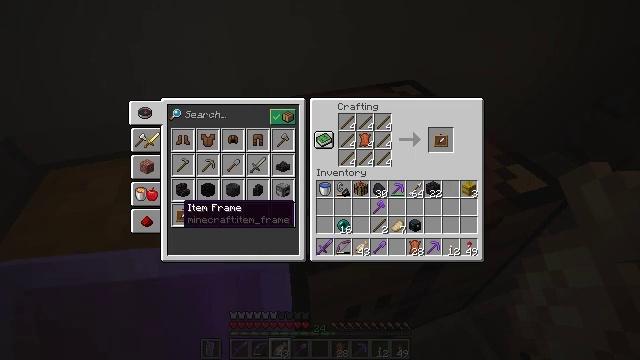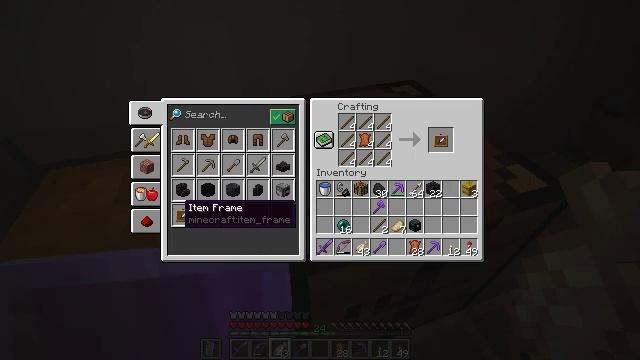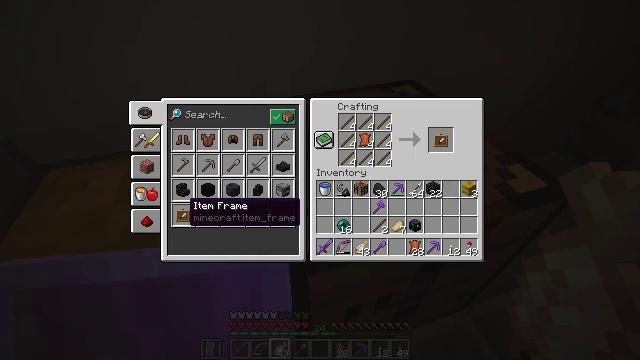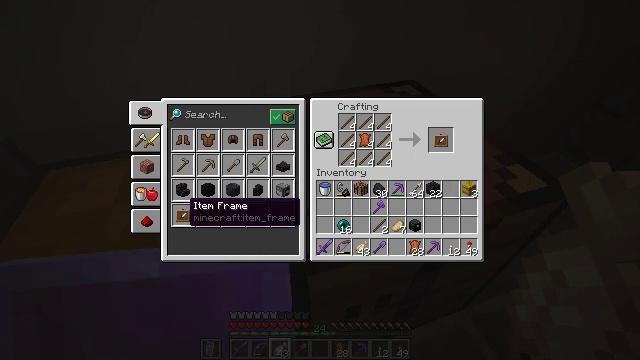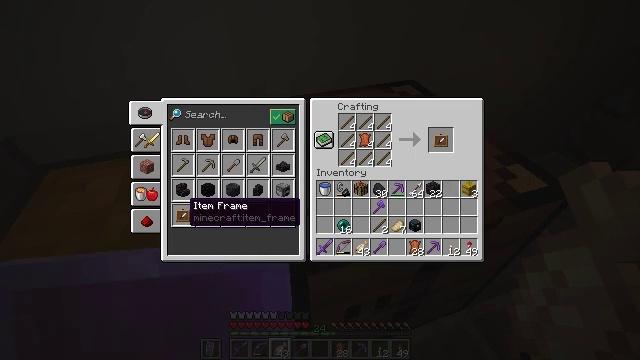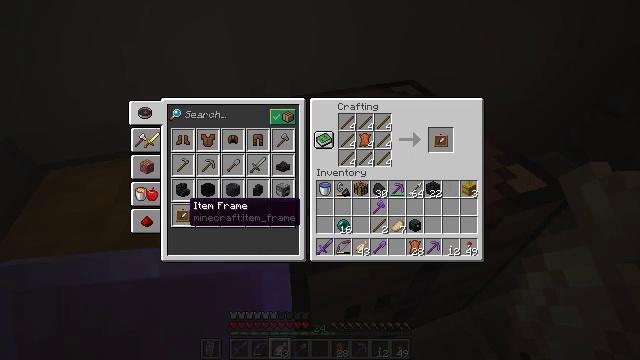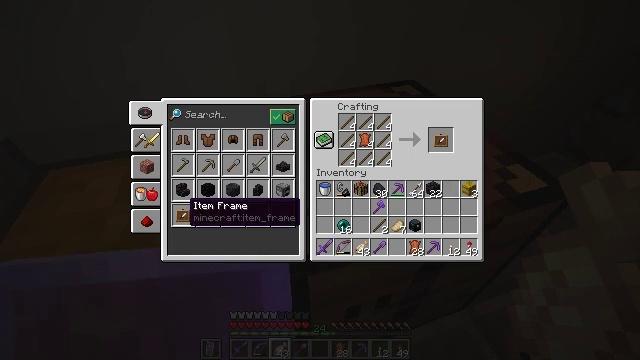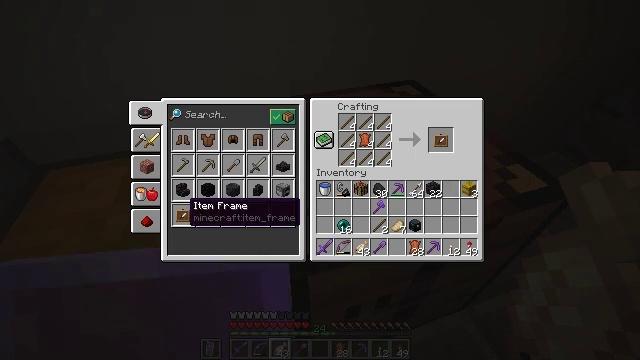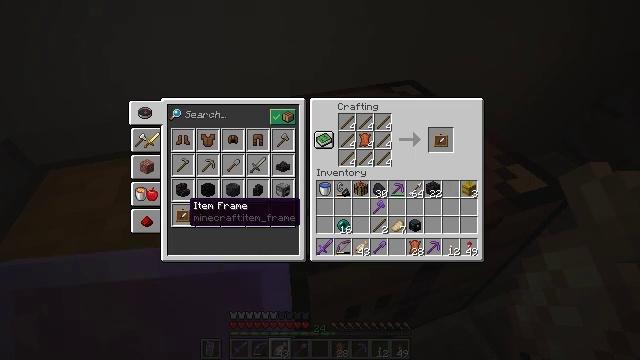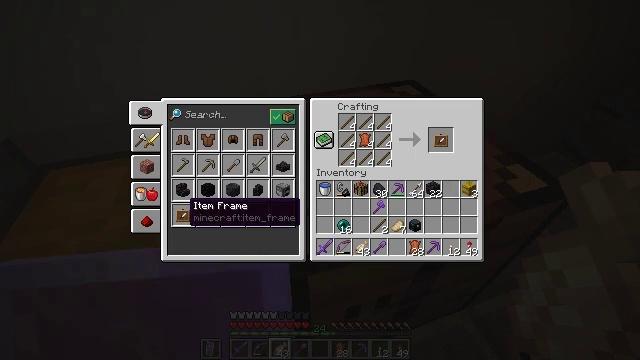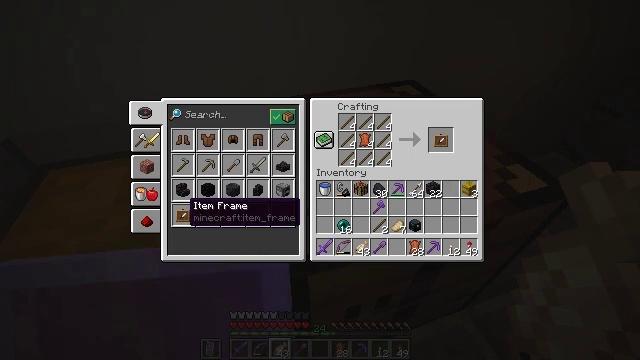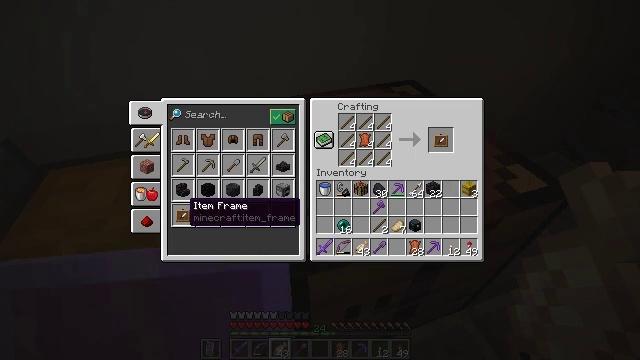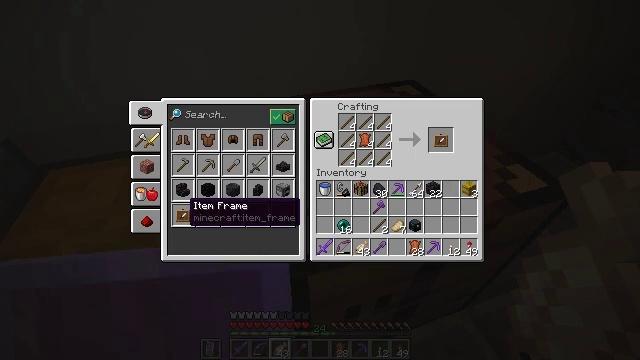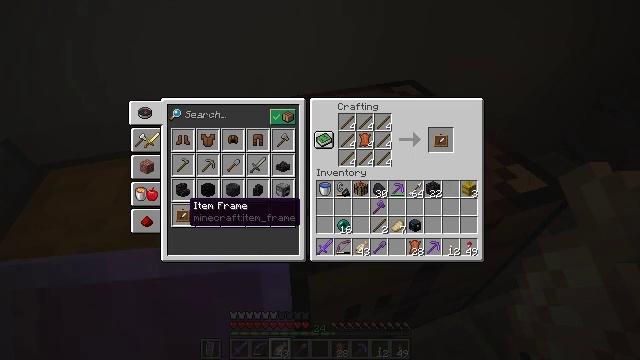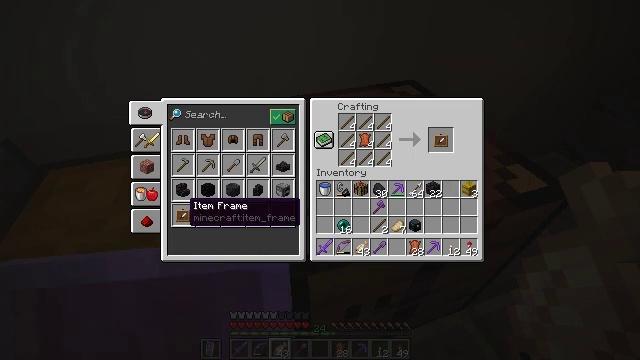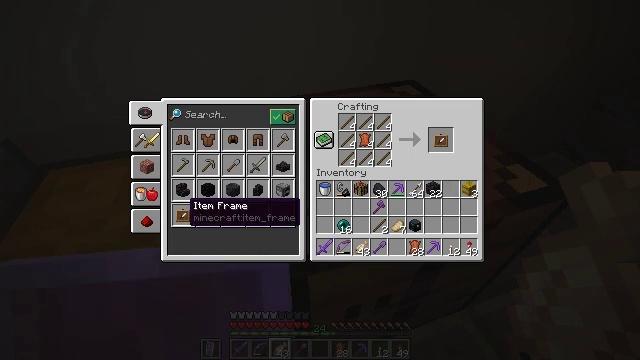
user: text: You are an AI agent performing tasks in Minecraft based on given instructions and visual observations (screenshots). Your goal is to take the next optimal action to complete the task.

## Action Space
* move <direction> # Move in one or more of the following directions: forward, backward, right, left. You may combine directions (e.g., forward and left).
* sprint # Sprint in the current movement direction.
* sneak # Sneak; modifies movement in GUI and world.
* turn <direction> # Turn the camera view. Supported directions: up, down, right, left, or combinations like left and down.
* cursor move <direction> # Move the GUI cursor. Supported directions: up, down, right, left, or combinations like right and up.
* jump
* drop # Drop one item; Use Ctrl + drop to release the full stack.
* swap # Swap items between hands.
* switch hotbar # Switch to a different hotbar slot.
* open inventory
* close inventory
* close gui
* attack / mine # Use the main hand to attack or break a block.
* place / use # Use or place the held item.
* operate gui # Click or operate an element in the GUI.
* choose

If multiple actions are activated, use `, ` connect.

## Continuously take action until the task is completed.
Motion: motion action
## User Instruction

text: Use materials in the crafting table to make an item frame.
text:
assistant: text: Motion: no_op
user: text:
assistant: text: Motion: no_op
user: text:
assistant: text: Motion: no_op
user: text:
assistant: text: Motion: no_op
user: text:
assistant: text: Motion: no_op
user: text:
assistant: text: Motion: no_op
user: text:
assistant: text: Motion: no_op
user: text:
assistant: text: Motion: no_op
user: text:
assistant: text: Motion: no_op
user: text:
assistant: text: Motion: no_op
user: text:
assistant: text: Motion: no_op
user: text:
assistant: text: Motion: attack / mine
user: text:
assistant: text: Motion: attack / mine
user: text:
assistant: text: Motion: attack / mine
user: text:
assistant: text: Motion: attack / mine
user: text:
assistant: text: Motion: no_op
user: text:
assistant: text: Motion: attack / mine
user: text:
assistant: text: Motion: attack / mine
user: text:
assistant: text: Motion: attack / mine
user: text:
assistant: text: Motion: attack / mine
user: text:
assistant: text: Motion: attack / mine
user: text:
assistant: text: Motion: no_op
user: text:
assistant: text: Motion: no_op
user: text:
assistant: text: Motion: no_op
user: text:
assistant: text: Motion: no_op
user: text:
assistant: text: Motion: no_op
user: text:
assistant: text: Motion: turn right and up
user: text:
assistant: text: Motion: turn right and up
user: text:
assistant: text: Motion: turn right and up
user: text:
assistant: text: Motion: turn right and up